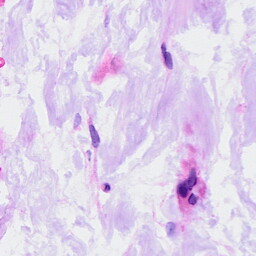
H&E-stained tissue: Ovarian